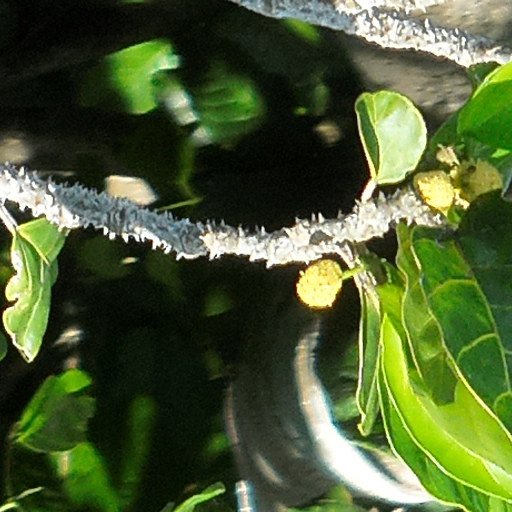
Species: Poulsenia armata
GBIF accepted scientific name: Poulsenia armata
Crown area (m\u00b2): 199.178